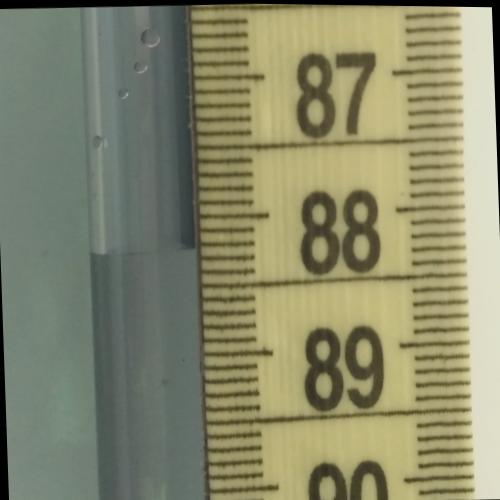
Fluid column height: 88.2 cm